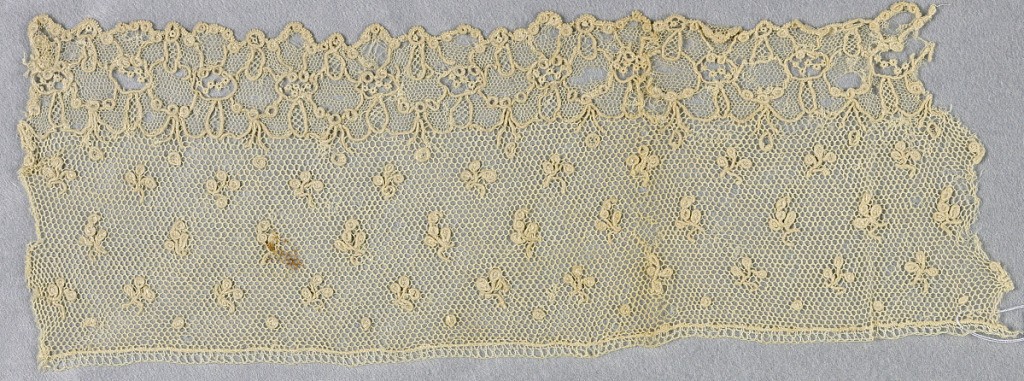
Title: Border
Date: late 18th century
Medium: Technique: needle lace
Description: Needle lace edge sample, floral pattern; late 18th century Alencon